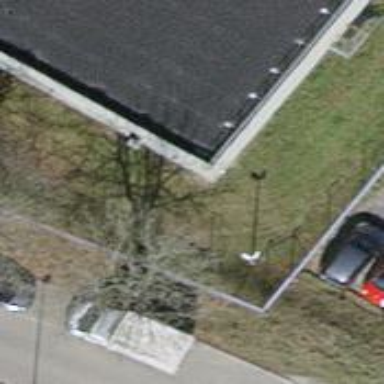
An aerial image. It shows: Building with surveillance zone.